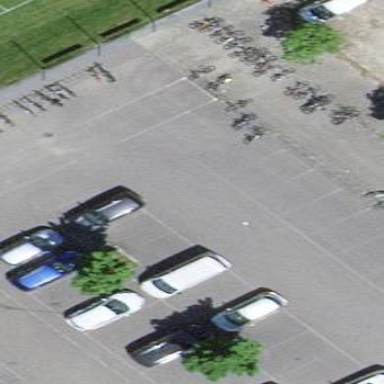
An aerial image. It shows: Bicycle parking area with racks.